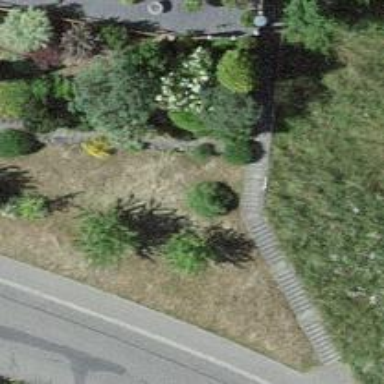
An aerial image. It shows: Road with steps.